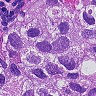
Metastatic tissue present: yes